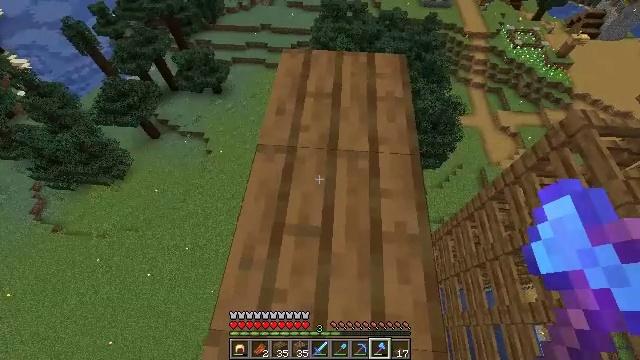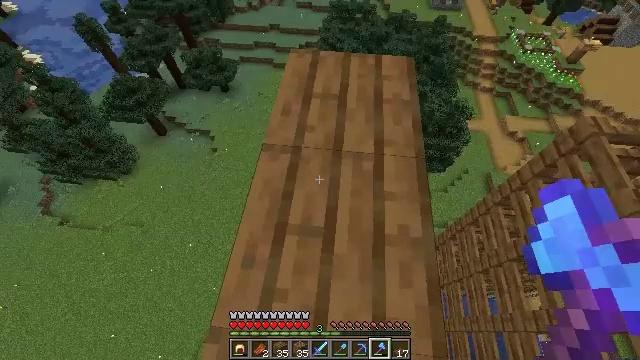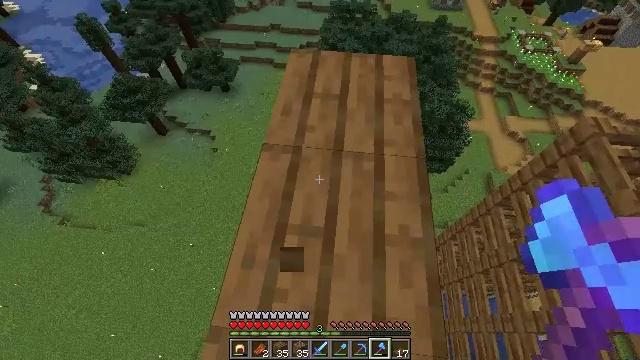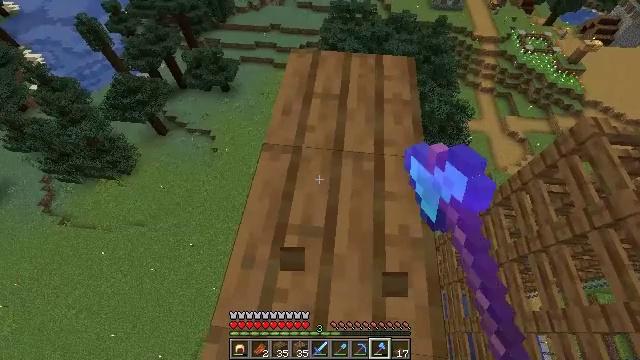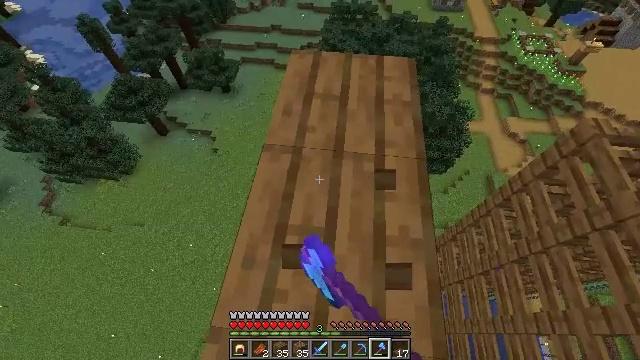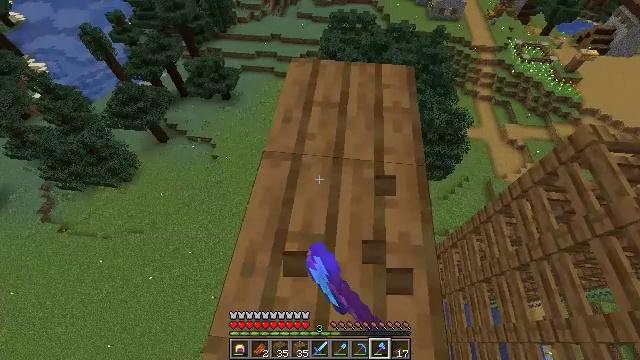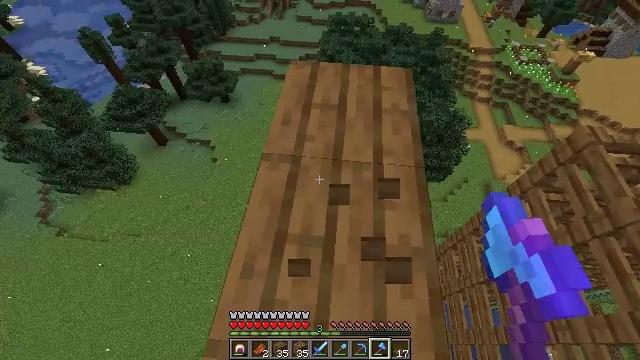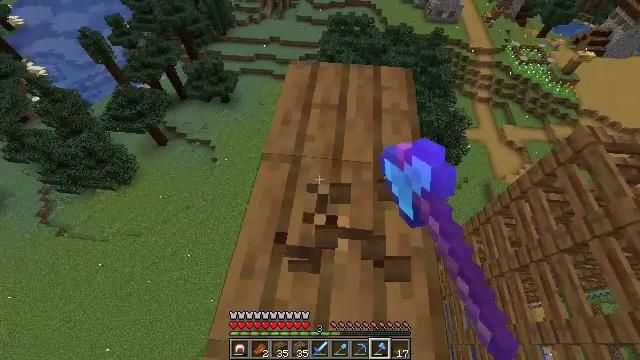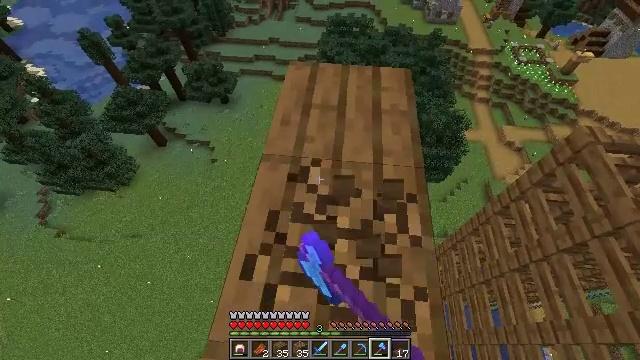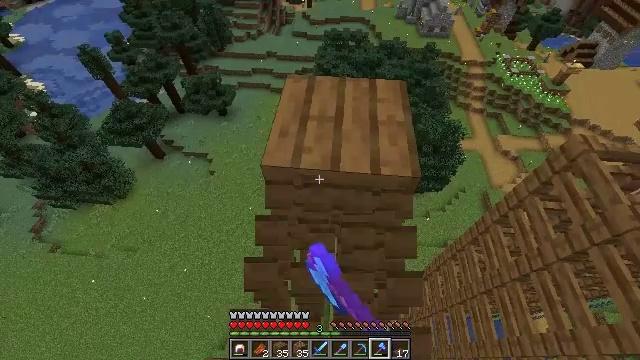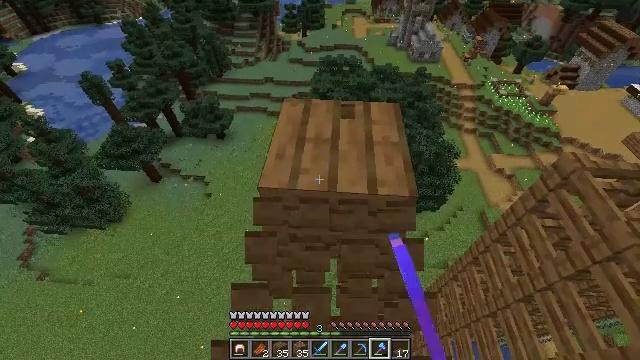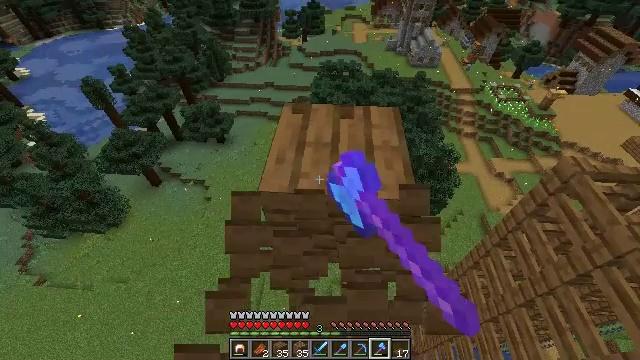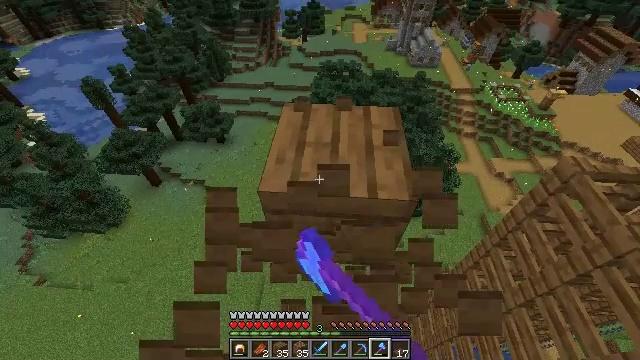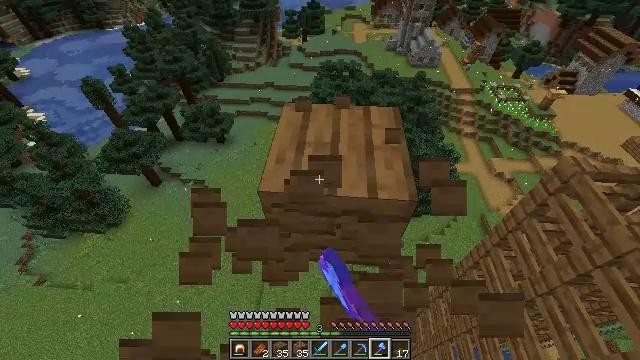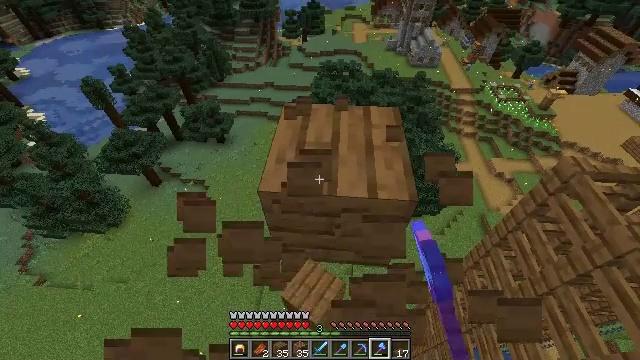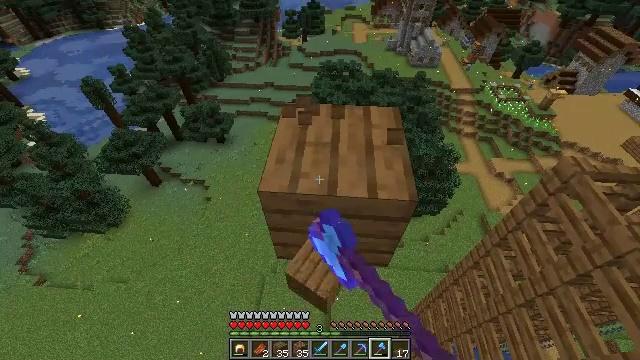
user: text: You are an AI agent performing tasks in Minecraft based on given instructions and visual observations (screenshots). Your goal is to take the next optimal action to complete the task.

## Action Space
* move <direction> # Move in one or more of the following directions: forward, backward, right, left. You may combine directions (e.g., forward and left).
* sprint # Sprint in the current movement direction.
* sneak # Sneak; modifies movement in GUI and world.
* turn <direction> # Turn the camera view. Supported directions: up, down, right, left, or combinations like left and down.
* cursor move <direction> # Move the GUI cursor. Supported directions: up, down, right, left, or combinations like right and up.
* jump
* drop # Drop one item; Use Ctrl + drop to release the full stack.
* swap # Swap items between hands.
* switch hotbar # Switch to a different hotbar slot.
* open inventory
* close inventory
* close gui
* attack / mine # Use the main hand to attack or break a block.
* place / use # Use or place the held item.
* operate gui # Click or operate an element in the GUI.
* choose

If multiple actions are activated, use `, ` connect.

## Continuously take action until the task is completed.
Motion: motion action
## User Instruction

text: Harvest spruce planks for building.
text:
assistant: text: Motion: sneak, turn left
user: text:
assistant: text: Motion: sneak, attack / mine
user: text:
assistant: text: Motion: sneak, attack / mine
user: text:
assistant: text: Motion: sneak, attack / mine
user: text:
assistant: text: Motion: sneak, turn up, attack / mine
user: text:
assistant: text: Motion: sneak, attack / mine
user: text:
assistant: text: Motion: sneak, attack / mine
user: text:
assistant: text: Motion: sneak, attack / mine
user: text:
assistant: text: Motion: sneak, turn up, attack / mine
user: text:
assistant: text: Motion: sneak, turn right and up, attack / mine
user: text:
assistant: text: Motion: sneak, attack / mine
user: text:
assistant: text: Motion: sneak, attack / mine
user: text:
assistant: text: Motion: sneak, attack / mine
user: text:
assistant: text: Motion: sneak, attack / mine
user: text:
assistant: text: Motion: sneak, attack / mine
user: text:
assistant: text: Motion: sneak, attack / mine
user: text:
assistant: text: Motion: sneak, attack / mine
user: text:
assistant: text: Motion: sneak, attack / mine
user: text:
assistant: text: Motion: sneak, attack / mine
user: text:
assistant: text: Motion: sneak, attack / mine
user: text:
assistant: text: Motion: sneak, attack / mine
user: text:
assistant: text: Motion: sneak, attack / mine
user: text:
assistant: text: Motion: sneak, attack / mine